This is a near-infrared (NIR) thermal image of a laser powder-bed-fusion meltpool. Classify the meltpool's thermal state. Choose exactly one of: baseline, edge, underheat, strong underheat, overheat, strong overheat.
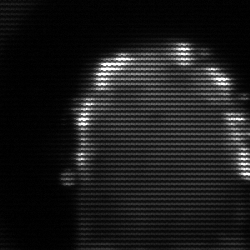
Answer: baseline